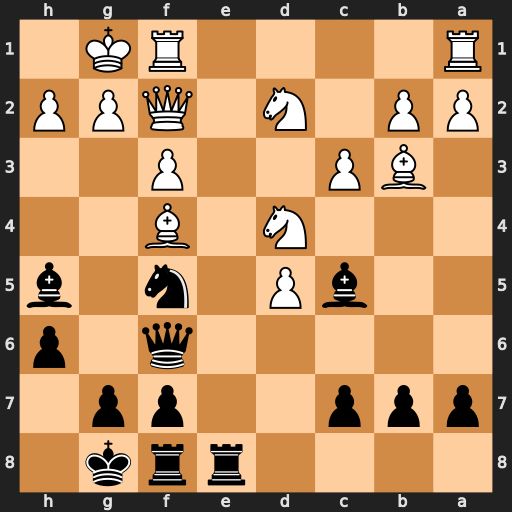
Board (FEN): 4rrk1/ppp2pp1/5q1p/2bP1n1b/3N1B2/1BP2P2/PP1N1QPP/R4RK1
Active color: b
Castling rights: -
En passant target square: -
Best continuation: Nxd4 cxd4 Bxd4